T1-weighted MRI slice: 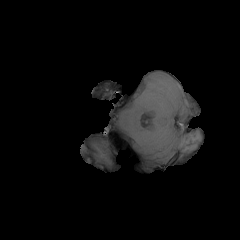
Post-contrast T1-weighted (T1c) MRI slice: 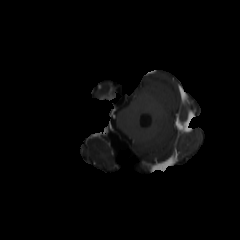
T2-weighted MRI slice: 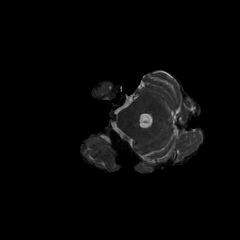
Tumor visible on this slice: no